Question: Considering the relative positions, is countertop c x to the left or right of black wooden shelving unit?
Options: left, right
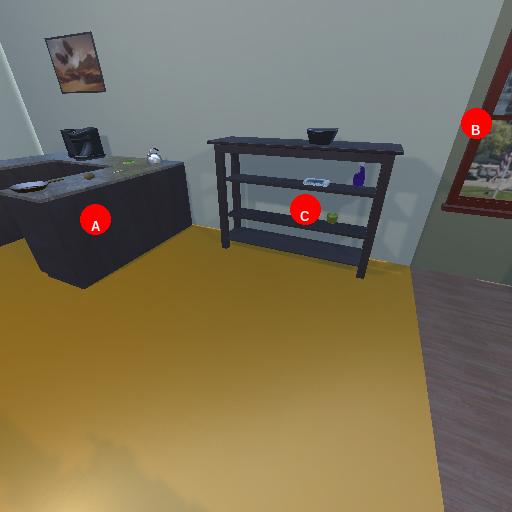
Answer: left